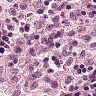
Metastatic tissue present: no